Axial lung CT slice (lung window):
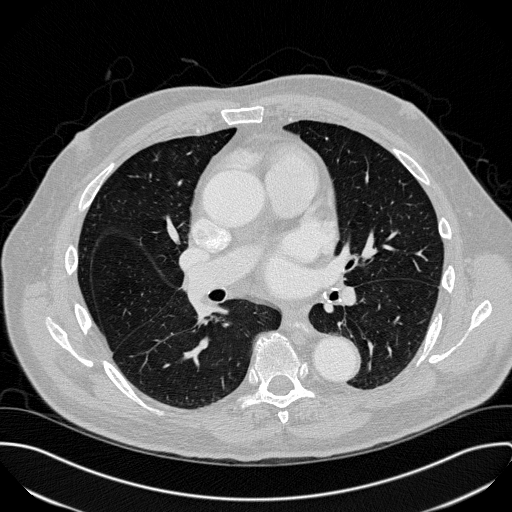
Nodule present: no